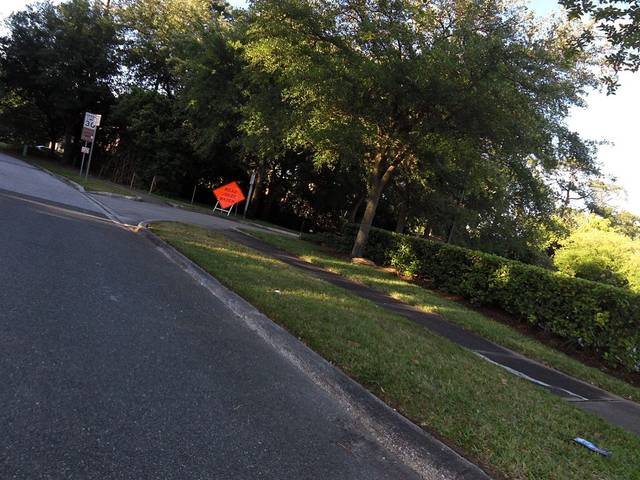
Region: United States
Coordinates: 30.306, -81.637